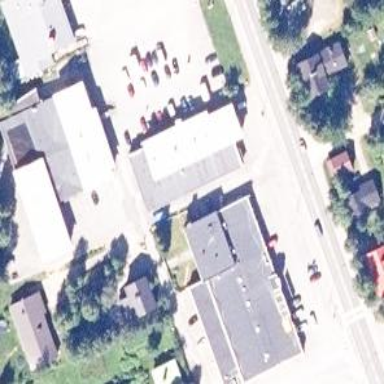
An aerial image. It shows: Pharmacy providing healthcare services.